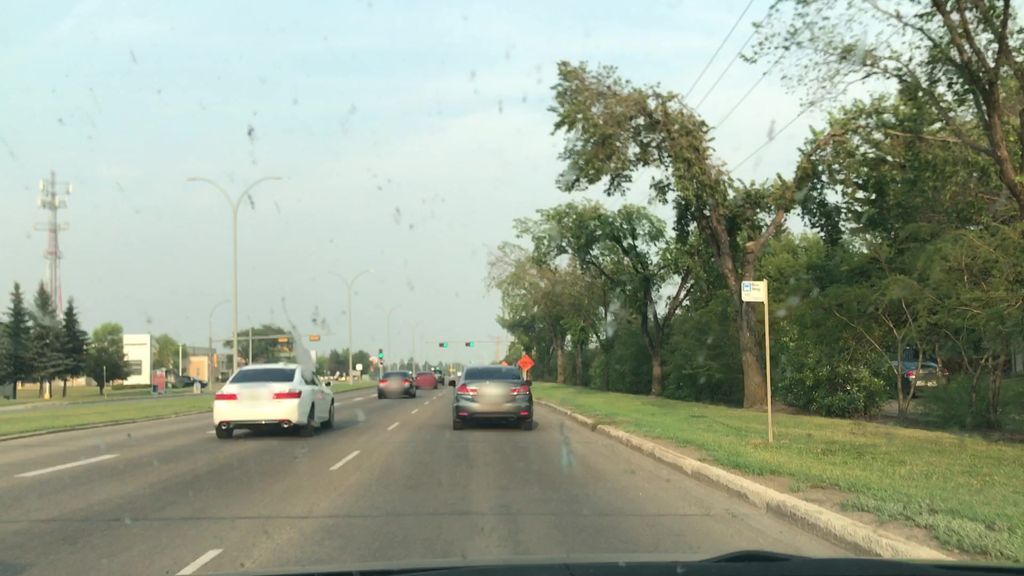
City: edmonton